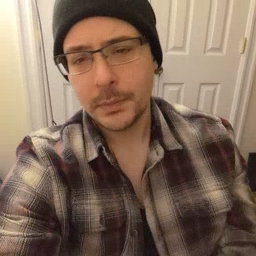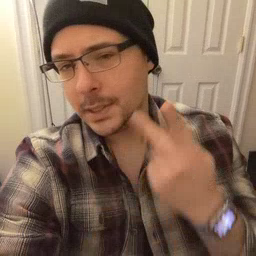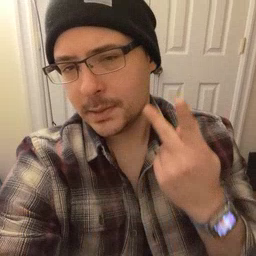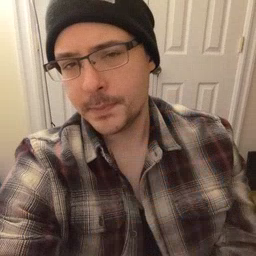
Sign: kitty